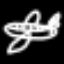
Label: airplane